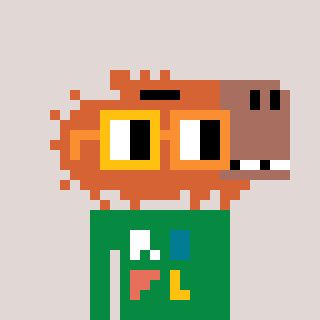
a pixel art character with square yellow and orange glasses, a capybara-shaped head and a green-colored body on a warm background